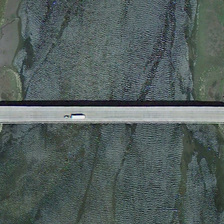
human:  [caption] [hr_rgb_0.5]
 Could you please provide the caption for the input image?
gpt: two different cars are on a bridge over a river .

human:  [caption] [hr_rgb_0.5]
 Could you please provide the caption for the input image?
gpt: a small river is between the two hills .

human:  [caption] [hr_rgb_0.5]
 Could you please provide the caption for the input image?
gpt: two different cars are on a bridge over a river .

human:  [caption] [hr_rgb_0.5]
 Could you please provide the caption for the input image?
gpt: a long bridge is between the two mountains .

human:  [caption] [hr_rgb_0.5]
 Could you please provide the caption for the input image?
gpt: a long bridge is between the two mountains .